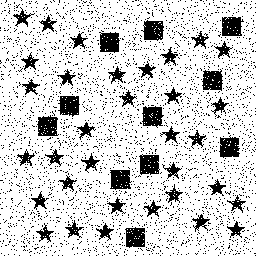
Squares: 11
Triangles: 0
Stars: 33
Total shapes: 44